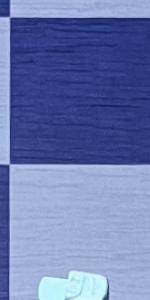
Label: Empty